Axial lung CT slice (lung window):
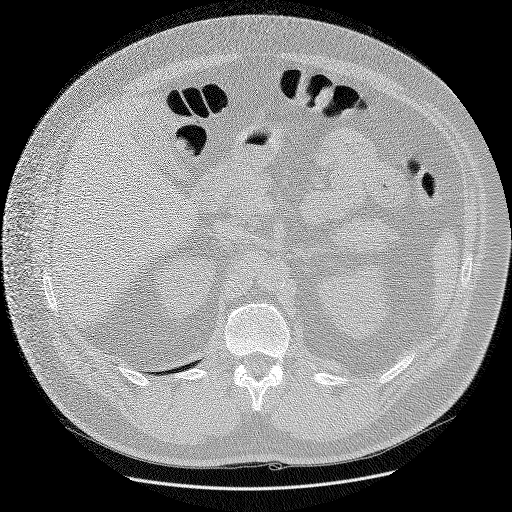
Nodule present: no